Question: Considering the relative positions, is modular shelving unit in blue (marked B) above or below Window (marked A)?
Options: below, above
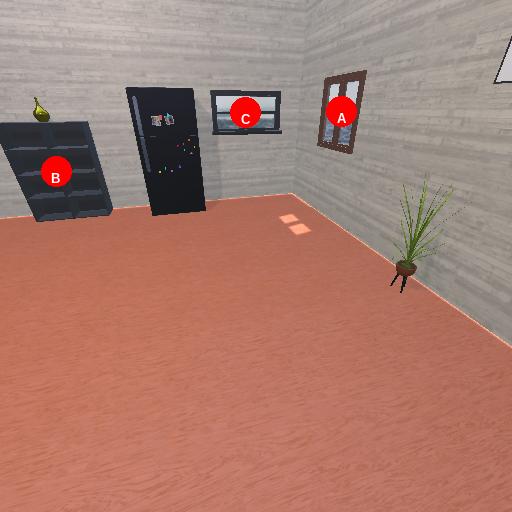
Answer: below